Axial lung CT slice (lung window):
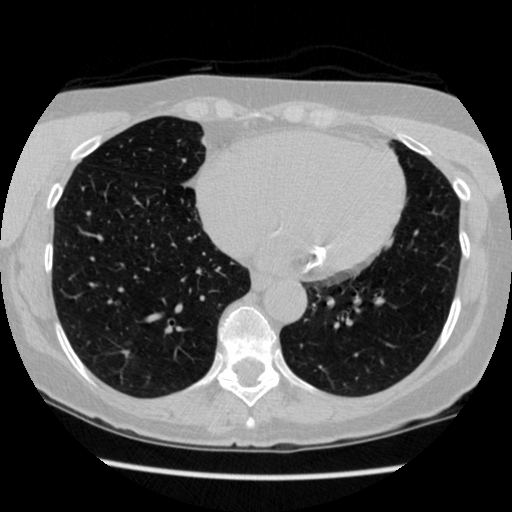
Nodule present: no